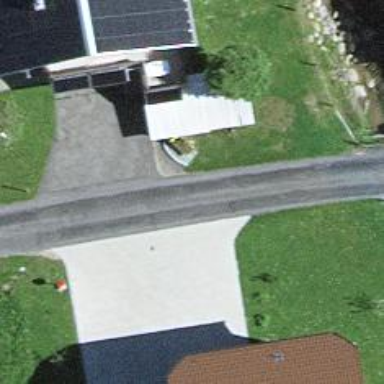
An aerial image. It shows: Residential road.